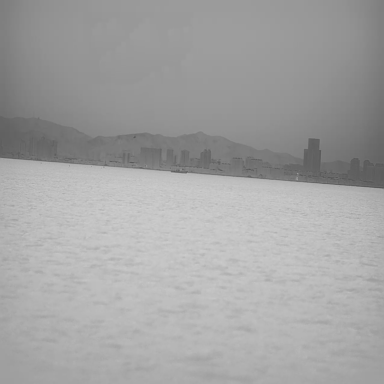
There is a bulk_carrier in the infrared image.